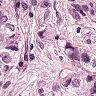
Metastatic tissue present: yes